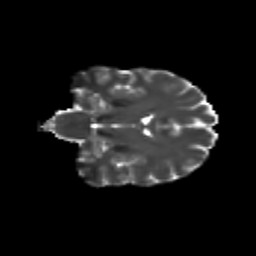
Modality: T2w
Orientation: coronal
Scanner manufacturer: siemens
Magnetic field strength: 3 T
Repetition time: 9.2 s
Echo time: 0.084 s